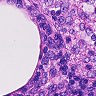
Metastatic tissue present: no